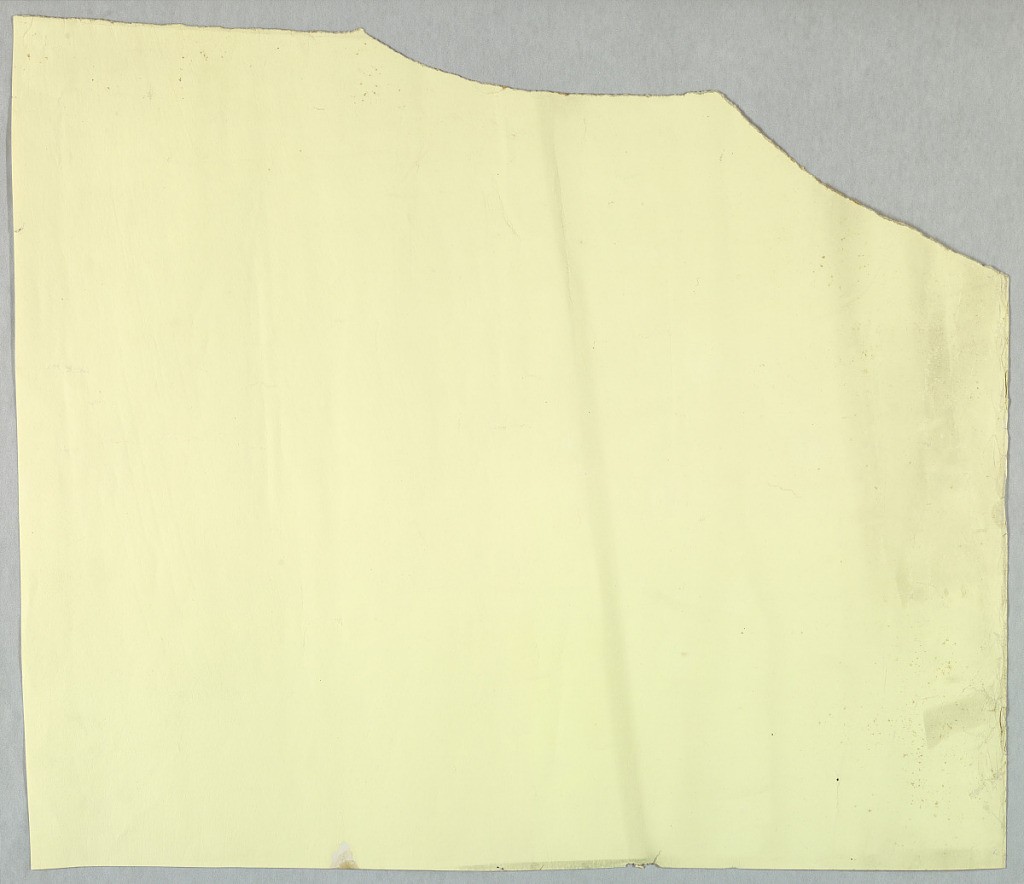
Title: Sidewall
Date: ca. 1850
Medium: Machine-printed on machine-made paper
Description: Solid color ground with no printed design. All-over color of very pale yellow.